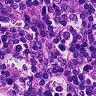
Metastatic tissue present: no